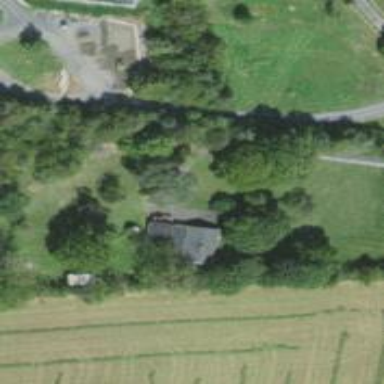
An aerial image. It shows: Driveway.